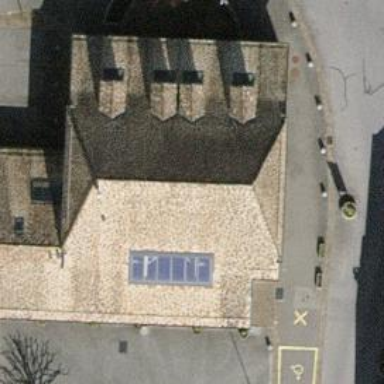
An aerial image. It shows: Town hall.